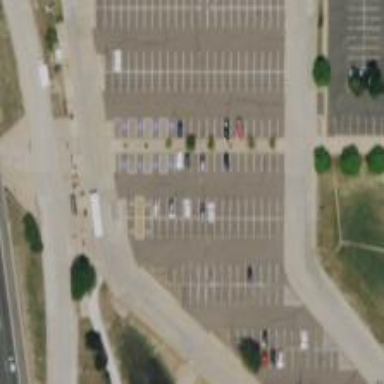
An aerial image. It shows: Paved parking area with Park & Ride facilities.